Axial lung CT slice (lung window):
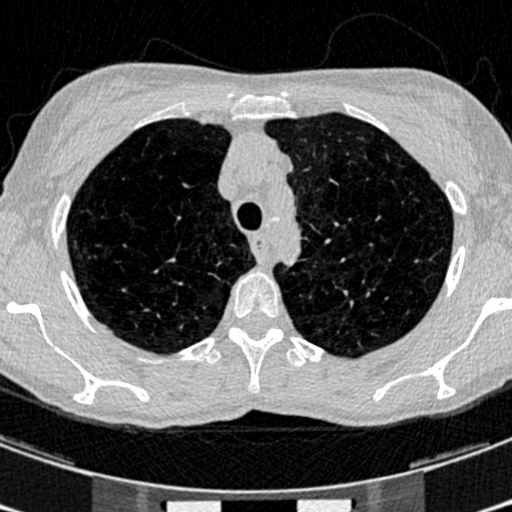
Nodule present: no